Question: Is there way to add a background image under the text on the video in FFmpeg?
I can add black background using 'box', but i need to add some certain image. I tried to use 'drawtext' on a image and then overlayed it on the video, but i don't know text's width and height for scaling the image.
'''
"-i",
"D:/AndroidProjects/Movies/VideoSamples/VideoShort1.mp4",
"-i",
"D:/AndroidProjects/Movies/ImageSamples/SampleImage.jpeg",
"-filter_complex",
"[0:v]drawtext=text='Example':fontcolor=#DB7093:fontsize=120:box=1:boxcolor=black@0.8:boxborderw=5:x='(w/2) - (tw/2)':y='h - ((h/2) - (th/2))",
"-s",
"1280x720",
"-y",
"D:/AndroidProjects/Movies/FFmpegSampleShort0.mp4"
'''
I expect to get video with some image background under my text instead black color.

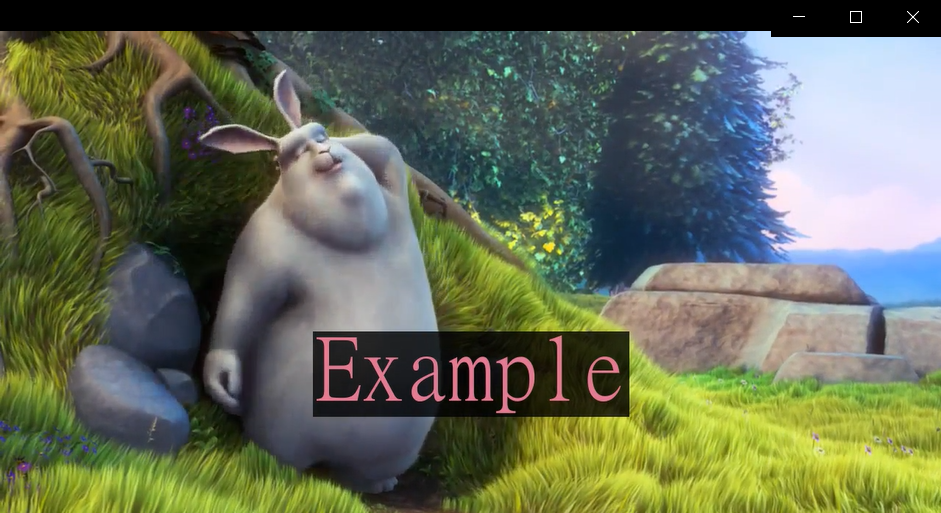
Answer: I found only one solution for this case, but we have to create one dummy video and don't forget to delete him.
In total this solution contains two actions but i didn't found any another.
1. Draw you text on some video or dummy(black empty video) and add command for println to console text width and height when we use filter complex. For example:
'''
"-i",
"D:/AndroidProjects/Movies/VideoSamples/VideoShort1.mp4",
"-filter_complex",
"drawtext=SomeText:x='print(tw) * 0 + 0 * print(th)'"
"-y",
"D:/AndroidProjects/Movies/TemporaryVideoForScaleText.mp4"
'''
1. Get string console output and found with regex value of your texts size.
2. Now you know your text sizes and you can to scale your image under your text for new ffmpeg command.